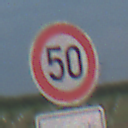
Verkehrszeichen: Geschwindigkeit50
Zusatzzeichen unten: HinweisDurchVerbaleAngabe6
Umgebung: Outdoor, Nature
Tageszeit: SunriseSunset
Wetter: PartlyCloudy
Licht: Natural
Jahreszeit: NotSpecified
Kontrast: LowContrast